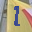
Label: 1